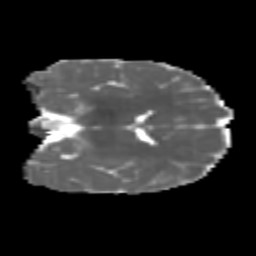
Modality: MD
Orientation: coronal
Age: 6
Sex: female
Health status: healthy